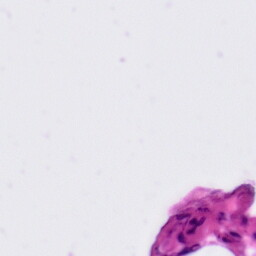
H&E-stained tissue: Tonsil